Field crop: maize
Growth stage: 2
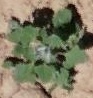
Species: chenopodium